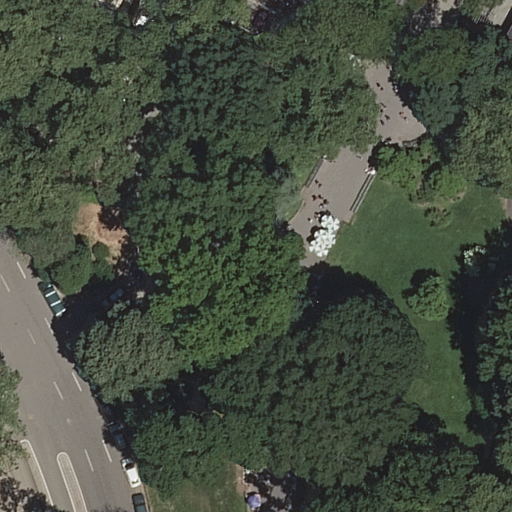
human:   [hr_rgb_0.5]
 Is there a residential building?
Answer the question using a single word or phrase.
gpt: no

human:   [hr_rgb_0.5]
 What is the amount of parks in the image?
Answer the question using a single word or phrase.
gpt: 1

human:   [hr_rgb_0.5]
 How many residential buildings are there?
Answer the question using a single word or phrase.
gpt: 0

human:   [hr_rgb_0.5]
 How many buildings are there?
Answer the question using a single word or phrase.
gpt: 1

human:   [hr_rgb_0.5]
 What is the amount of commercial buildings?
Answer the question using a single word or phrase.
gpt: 0

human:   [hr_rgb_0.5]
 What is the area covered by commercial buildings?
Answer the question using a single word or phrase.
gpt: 0m2

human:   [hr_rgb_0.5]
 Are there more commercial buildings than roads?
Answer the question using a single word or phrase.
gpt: no

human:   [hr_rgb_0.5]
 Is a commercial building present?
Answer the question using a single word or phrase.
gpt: no

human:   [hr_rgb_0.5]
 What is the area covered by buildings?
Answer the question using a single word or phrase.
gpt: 14m2

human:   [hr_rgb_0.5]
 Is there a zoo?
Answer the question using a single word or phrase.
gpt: yes

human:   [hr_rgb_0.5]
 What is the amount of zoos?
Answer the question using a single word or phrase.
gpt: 1

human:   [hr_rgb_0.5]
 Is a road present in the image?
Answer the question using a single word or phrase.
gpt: yes

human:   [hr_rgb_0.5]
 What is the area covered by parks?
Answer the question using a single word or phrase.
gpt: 10625m2

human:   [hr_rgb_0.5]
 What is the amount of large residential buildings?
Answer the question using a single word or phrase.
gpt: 0

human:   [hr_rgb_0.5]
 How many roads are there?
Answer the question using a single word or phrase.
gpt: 7

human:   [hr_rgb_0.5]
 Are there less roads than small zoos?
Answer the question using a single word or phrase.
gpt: no

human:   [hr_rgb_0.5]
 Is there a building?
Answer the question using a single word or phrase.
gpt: yes

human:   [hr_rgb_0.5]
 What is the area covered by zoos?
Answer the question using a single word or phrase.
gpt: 10159m2

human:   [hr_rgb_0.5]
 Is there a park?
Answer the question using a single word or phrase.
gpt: yes

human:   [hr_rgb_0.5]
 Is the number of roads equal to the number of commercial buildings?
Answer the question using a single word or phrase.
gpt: no

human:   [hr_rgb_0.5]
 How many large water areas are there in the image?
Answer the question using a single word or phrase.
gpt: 0

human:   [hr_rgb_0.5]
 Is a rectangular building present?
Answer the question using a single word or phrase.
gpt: yes

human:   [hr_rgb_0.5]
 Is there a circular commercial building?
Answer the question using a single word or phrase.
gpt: no

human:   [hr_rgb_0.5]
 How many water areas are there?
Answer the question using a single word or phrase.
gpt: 0

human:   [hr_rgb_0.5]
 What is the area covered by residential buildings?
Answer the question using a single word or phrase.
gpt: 0m2

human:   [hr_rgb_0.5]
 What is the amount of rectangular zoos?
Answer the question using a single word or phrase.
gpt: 1

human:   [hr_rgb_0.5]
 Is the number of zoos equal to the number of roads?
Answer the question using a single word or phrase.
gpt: no

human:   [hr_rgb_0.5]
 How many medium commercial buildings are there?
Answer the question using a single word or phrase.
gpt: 0

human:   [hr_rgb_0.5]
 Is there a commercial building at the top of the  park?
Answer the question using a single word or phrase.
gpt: no

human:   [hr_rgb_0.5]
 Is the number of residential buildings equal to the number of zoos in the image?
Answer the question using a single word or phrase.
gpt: no

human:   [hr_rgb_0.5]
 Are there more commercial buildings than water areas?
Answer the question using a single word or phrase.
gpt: no

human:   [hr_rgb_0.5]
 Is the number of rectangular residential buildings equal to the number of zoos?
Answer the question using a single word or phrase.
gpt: no

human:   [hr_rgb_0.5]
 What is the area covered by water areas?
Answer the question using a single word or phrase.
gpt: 0m2

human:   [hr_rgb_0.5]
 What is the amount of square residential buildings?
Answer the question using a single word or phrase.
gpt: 0

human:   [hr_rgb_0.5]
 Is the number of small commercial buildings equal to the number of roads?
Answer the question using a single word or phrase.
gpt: no

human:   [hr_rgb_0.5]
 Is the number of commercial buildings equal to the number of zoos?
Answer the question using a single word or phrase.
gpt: no

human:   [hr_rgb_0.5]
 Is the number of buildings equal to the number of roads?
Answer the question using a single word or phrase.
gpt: no

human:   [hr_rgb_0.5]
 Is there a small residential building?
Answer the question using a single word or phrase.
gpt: no

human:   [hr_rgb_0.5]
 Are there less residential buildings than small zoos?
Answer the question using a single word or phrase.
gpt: no

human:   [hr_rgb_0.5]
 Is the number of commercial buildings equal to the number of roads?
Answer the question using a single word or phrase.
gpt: no

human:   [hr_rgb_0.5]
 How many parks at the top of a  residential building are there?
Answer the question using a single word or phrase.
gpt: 0

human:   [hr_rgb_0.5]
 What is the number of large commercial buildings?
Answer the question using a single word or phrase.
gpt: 0

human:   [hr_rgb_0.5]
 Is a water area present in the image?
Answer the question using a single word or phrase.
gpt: no

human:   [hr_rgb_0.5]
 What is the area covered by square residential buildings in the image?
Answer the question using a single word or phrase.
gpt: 0m2

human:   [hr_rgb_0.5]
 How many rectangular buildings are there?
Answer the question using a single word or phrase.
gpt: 1

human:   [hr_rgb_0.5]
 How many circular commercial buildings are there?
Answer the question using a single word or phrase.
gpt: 0

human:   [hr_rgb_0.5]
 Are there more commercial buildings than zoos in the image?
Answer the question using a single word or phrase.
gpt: no

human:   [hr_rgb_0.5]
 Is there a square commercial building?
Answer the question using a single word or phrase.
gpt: no

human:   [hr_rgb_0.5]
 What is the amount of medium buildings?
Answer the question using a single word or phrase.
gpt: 0

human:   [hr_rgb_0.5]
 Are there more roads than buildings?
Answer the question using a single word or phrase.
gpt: yes

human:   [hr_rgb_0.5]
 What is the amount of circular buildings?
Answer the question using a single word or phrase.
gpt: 0

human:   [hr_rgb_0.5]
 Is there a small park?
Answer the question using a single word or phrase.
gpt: no

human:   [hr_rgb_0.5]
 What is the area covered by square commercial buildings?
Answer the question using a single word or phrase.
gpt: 0m2

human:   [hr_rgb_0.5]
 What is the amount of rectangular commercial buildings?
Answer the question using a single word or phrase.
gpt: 0

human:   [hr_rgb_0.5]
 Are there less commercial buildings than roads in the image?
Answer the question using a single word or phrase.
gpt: yes

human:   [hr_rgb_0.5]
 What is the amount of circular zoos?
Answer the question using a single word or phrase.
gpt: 0

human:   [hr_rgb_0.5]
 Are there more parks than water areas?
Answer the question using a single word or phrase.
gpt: yes

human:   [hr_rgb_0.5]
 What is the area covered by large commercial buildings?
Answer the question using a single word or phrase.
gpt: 0m2

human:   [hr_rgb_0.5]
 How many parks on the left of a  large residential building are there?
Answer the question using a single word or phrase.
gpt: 0

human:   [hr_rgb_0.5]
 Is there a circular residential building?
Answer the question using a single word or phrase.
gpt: no

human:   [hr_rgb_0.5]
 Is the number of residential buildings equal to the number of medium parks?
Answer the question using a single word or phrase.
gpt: yes

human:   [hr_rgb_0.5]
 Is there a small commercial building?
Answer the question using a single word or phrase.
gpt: no

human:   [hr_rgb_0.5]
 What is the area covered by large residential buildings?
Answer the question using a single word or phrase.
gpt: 0m2

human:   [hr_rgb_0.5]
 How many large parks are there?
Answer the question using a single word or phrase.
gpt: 1